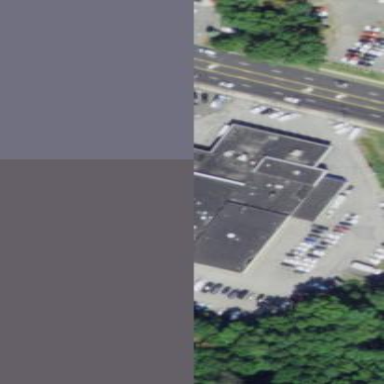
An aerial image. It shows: Shop that sells cars.